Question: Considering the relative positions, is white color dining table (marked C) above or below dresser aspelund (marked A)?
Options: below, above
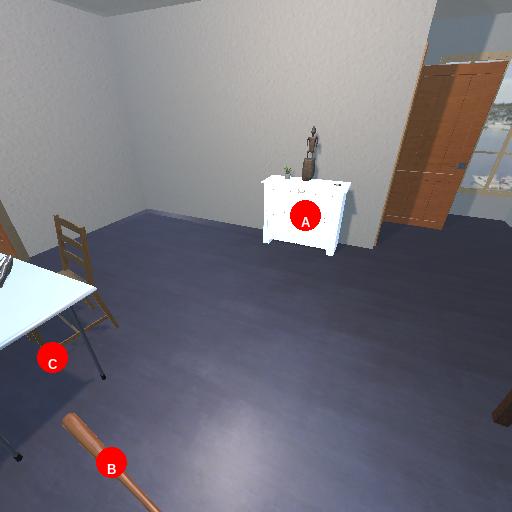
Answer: below